Interaction volume radius: 5 \u00c5
Interaction volume height: 35 \u00c5
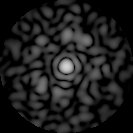
Disorder parameter: 0.7788